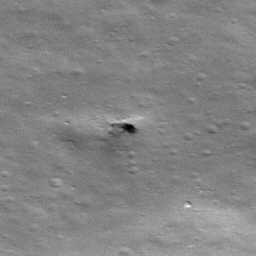
Pit: Stevinus 7
Host crater: Stevinus
Host type: impact_melt
Lunar coordinates: latitude -32.355, longitude 54.713